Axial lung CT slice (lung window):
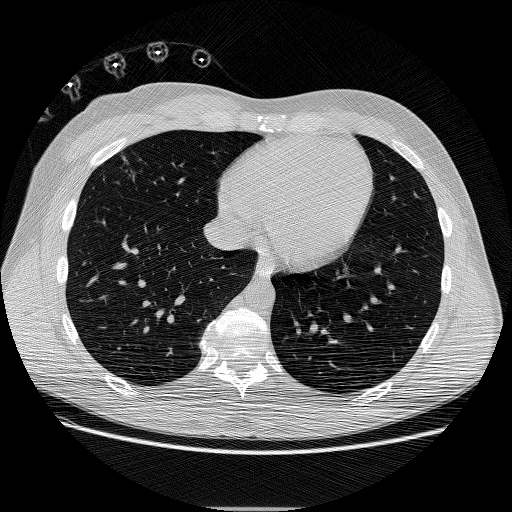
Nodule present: no